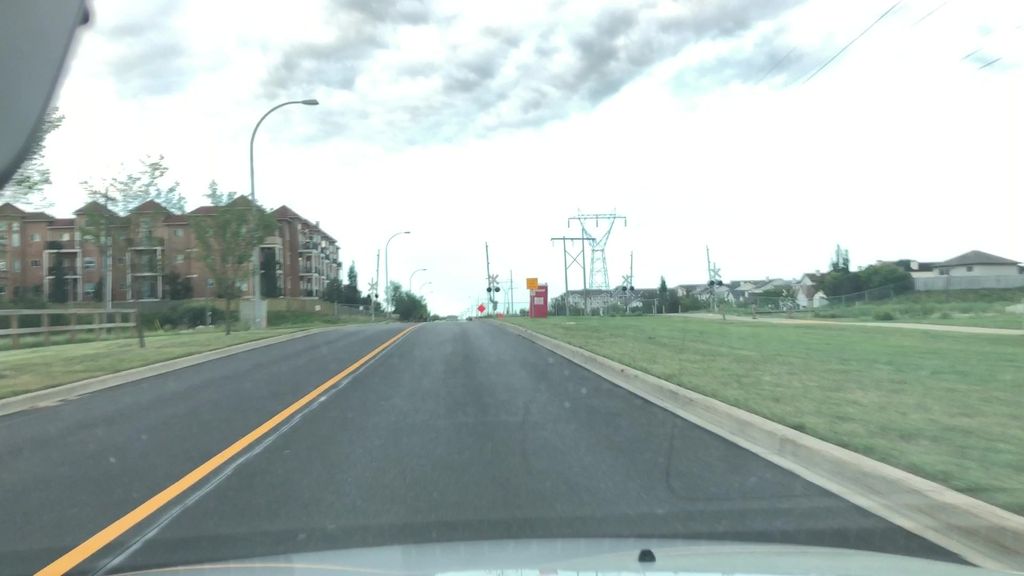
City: edmonton